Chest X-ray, AP view. Patient: 52 years old, sex F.
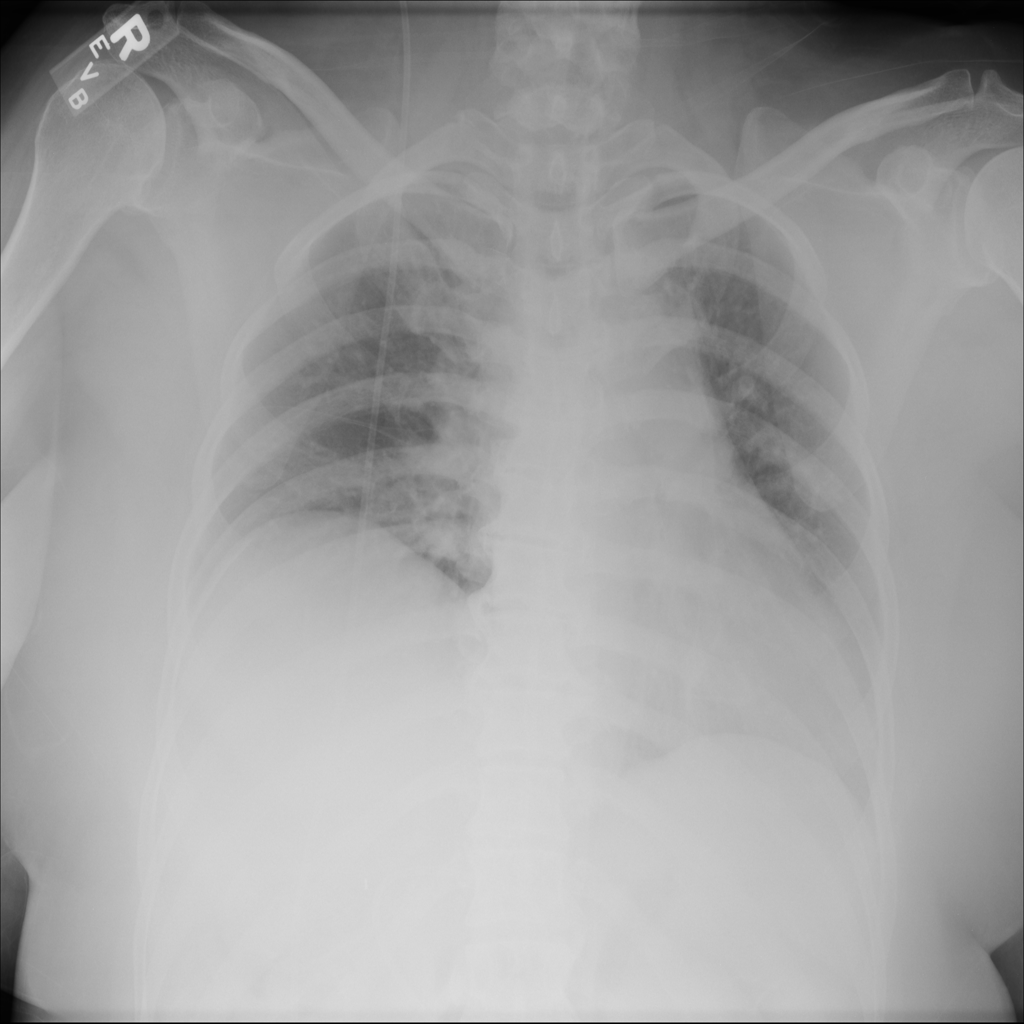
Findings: No Finding